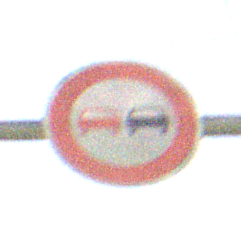
Verkehrszeichen: Ueberholverbot
Umgebung: Outdoor, Nature
Tageszeit: Night
Wetter: Clear
Licht: Natural
Jahreszeit: NotSpecified
Kontrast: HighContrast